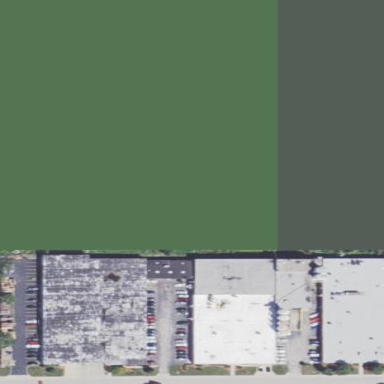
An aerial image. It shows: Warehouse building.